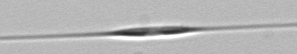
Label: Cylindrotheca